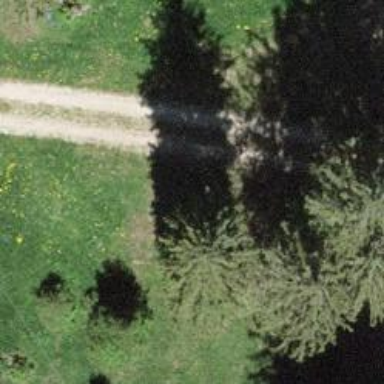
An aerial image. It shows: Single tag "natural: tree."